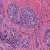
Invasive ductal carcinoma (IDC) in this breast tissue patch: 0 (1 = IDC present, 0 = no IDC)